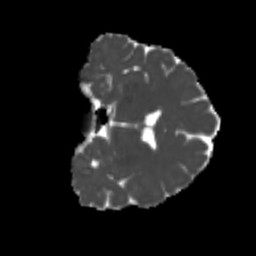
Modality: MD
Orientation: coronal
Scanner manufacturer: siemens
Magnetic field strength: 3 T
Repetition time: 4 s
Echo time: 0.0594 s